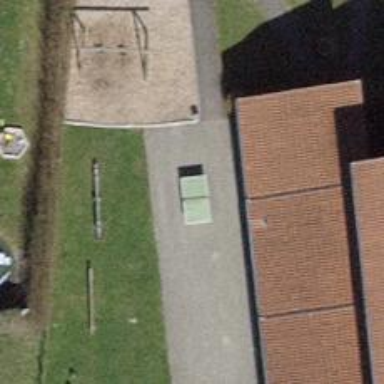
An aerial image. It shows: Pitch for leisure activities.